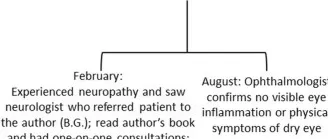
Case 2: timeline of symptoms and medication use.
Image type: chart (chart)